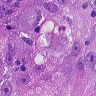
Metastatic tissue present: yes